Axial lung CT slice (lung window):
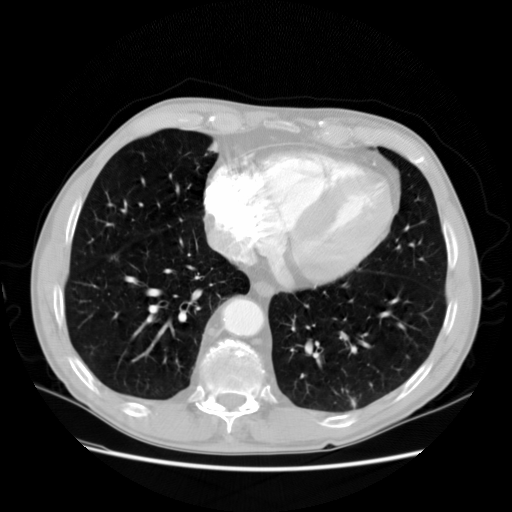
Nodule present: no